Question: I'm new to R and am trying to mass introduce tables with 24 columns and only one row.
These tables are in a text file outputted using the print() function from a different R code and a bash script- I do this because I have to output 1000s of these tables at once, and want to be able to quickly scan them. The output, as mentioned above, has many columns but one row, and when it's in a text file, the table spills onto multiple lines.
Here is an example of a table modified for simplicity- in reality there a few extra columns that result in more lines, but all the same, there is only one row and each column name is "columnx" (no repeating names in the real thing.)

One of the ways I've introduced the table into R using read.table and then setting "header" and "fill" to TRUE. (I've also fiddled with readLines, readCVS, scan etc. but read.table is the best outcome so far.) However, when I do so, it only interprets the first set line of column headers as columns. Everything below, including the other columns and column names, are rows belonging to those columns. So in case of the picture above, only columns1:17 are included as column headers.
I am wondering if anyone has any suggestions on where to start to get around this before I attempt to just read it in with readLines and parsing it. I am trying to find solutions to change the output as well so that the text file produces all the columns on one line.
Thank you!
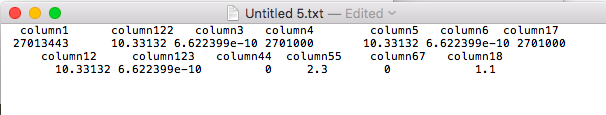
Answer: I'll use data that was temporarily available in your question:
'''
txt <- "column1 column122 column3 column4 column5 column6
27013443 10.33132 6.622399e-10 <PHONE> 10.33132 6.622399e-10
column12 column123 column44 column55 column67 column18
10.33132 6.622399e-10 0 2.3 0 1.1 "
spl <- strsplit(txt, "[
]+")[[1]]
ind1 <- seq(1, length(spl), by = 2)
ind2 <- seq(2, length(spl), by = 2)
out <- read.table(header = TRUE, text = c(
paste(spl[ind1], collapse = " "),
paste(spl[ind2], collapse = " ")
))
out
# column1 column122 column3 column4 column5 column6 column12 column123 column44 column55 column67 column18
# 1 27013443 10.33132 6.622399e-10 <PHONE> 10.33132 6.622399e-10 10.33132 6.622399e-10 0 2.3 0 1.1
'''
If you're having a problem with the amount of blank-space between each column, then you can preemptively reduce those gaps, converting into a CSV:
'''
txt2 <- gsub("[[:space:]]+", ",", txt)
spl2 <- strsplit(txt2, "[
]+")[[1]]
ind1 <- seq(1, length(spl), by = 2)
ind2 <- seq(2, length(spl), by = 2)
out2 <- read.csv(text = c(
paste(spl2[ind1], collapse = " "),
paste(spl2[ind2], collapse = " ")
))
out
# column1 column122 column3 column4 column5 column6 column12 column123 column44 column55 column67 column18
# 1 27013443 10.33132 6.622399e-10 <PHONE> 10.33132 6.622399e-10 10.33132 6.622399e-10 0 2.3 0 1.1
'''